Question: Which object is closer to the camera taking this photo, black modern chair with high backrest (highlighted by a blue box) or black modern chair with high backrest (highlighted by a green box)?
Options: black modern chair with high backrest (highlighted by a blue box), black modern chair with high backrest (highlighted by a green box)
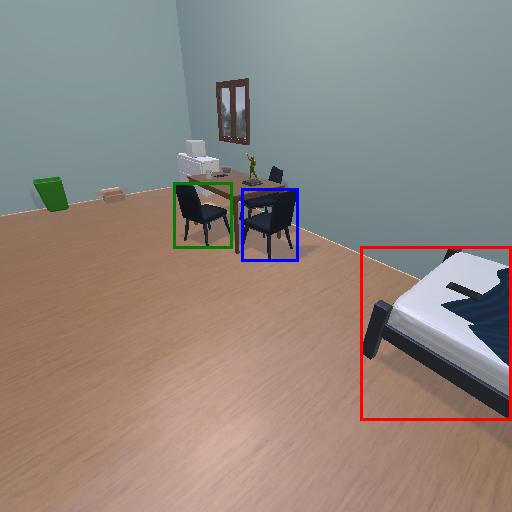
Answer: black modern chair with high backrest (highlighted by a blue box)